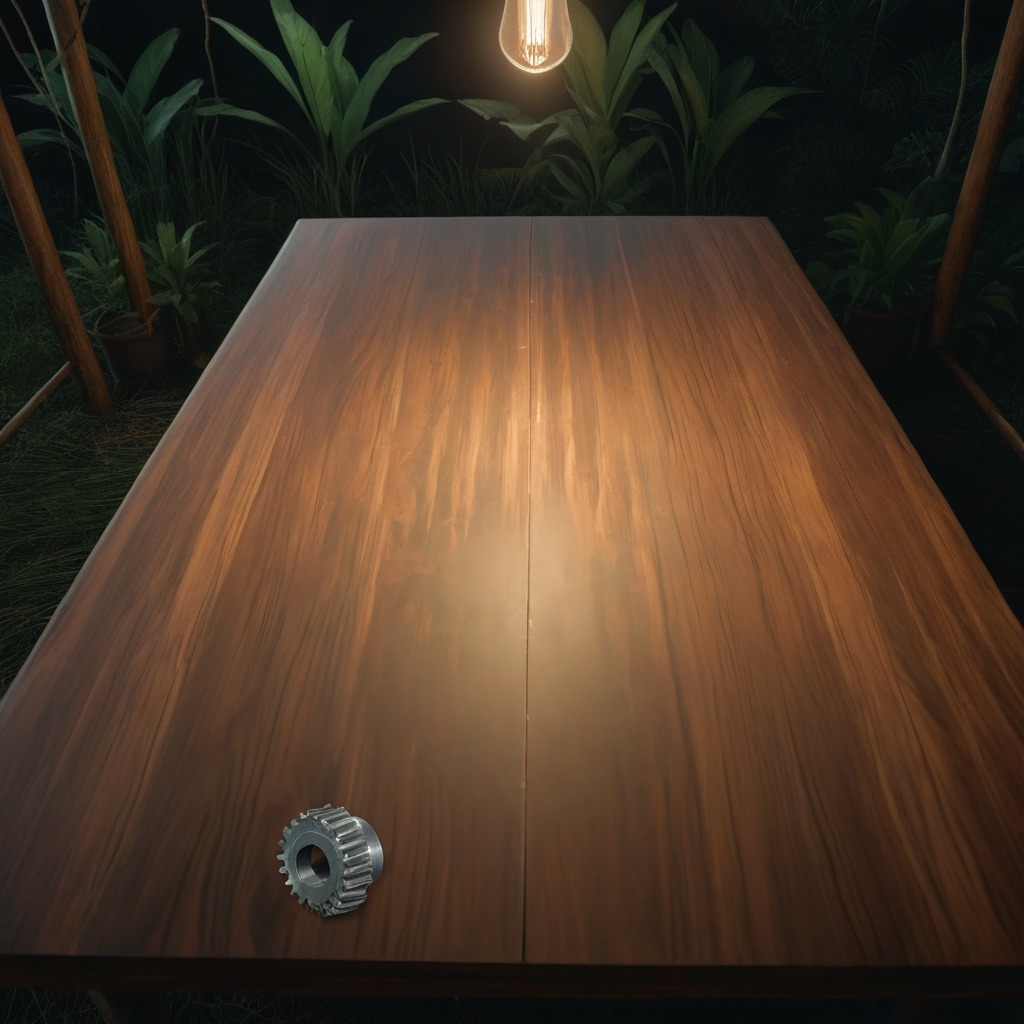
A steel gear with teeth is lying on a wooden table inside a jungle field workshop tent at night.